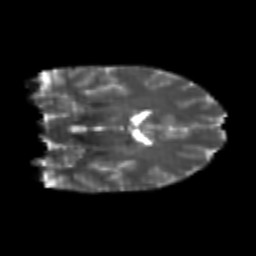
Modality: T2w
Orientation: coronal
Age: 21
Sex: female
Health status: healthy
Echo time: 0.074 s